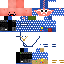
A male human skin with medium skin, wearing brown long hair dressed in a blue hoodie and black pants, featuring a closed mouth.